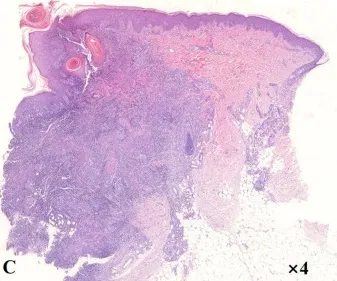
RuV infection-induced cutaneous granulomatous dermatitis. (C) Dense lymphohistiocytic infiltrate in the dermis forming a nodule.
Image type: pathology (h&e)